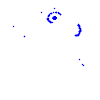
Particle: kaon